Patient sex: F
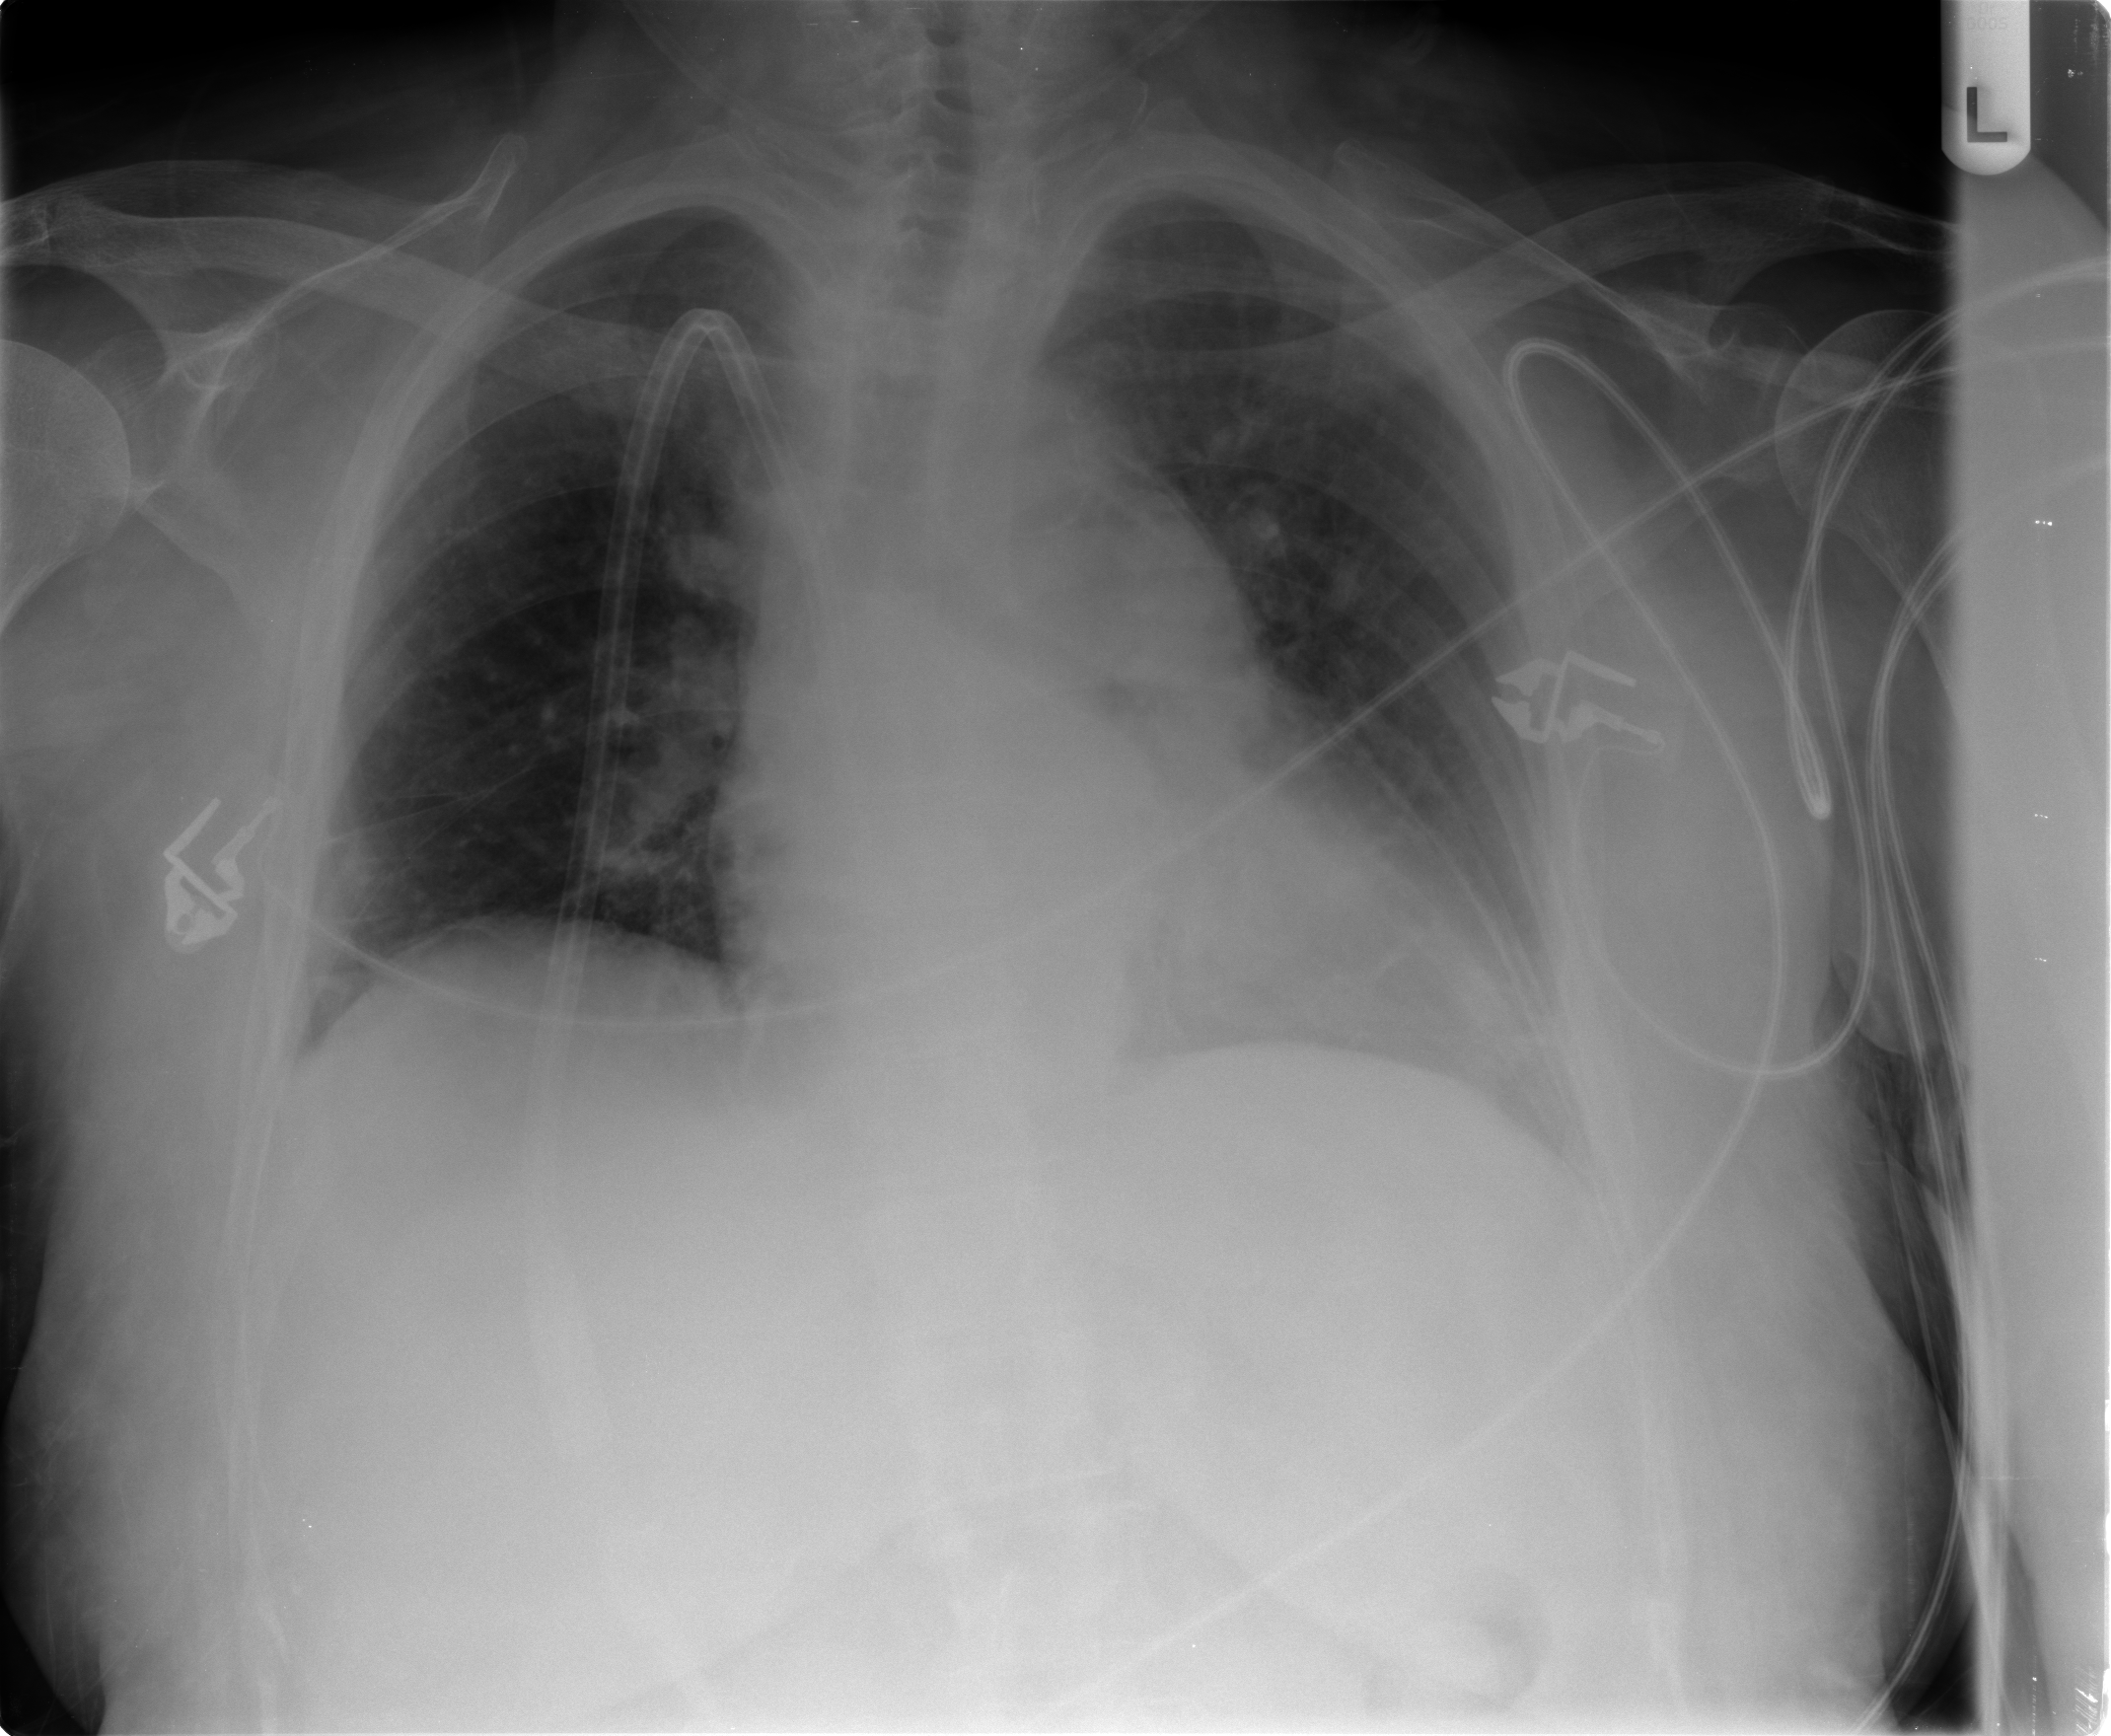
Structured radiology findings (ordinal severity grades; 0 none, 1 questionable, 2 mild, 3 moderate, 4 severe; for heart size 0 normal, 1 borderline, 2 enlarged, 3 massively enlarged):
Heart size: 2
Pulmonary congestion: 2
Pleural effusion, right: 0
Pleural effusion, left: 1
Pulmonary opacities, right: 0
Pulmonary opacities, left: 0
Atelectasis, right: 2
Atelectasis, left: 2